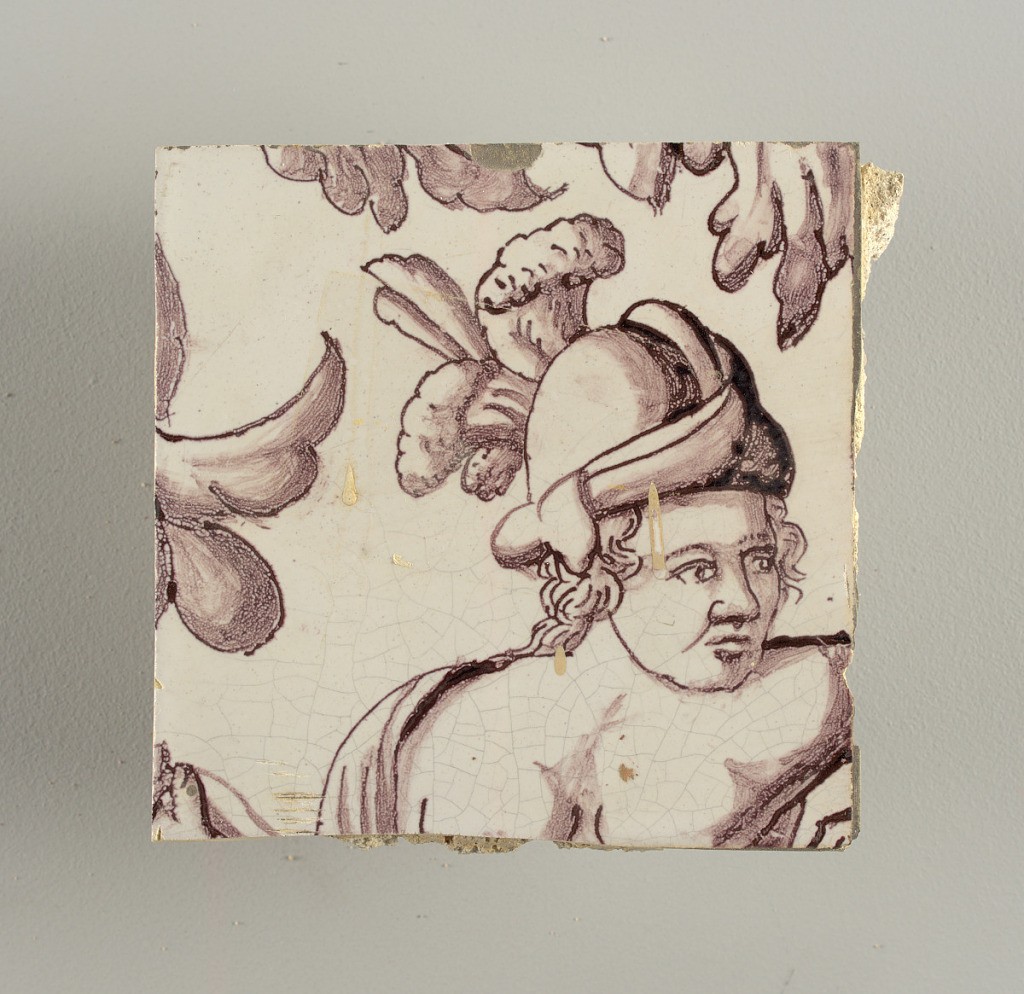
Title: Wall facing
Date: ca. 1725
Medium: Tin-glazed earthenware, underglaze
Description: Horizontal rectangle.  Thirty-seven tiles wide and twenty-one high with opening for door or window nineteen and one-half tiles high and twelve wide.  To left and right of opening, centered canopy above. Left, woman representing Hope, right, a sculputure urn.  Centered above opening, a mascaron.  Arabesque design of foliage.